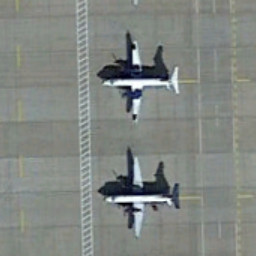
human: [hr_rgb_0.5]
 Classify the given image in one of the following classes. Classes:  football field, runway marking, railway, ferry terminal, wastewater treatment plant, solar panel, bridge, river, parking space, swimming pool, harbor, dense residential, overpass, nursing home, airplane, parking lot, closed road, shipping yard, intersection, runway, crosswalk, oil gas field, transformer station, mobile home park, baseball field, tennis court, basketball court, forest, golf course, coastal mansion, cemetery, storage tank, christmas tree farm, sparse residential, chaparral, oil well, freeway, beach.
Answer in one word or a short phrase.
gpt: airplane